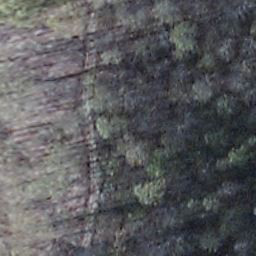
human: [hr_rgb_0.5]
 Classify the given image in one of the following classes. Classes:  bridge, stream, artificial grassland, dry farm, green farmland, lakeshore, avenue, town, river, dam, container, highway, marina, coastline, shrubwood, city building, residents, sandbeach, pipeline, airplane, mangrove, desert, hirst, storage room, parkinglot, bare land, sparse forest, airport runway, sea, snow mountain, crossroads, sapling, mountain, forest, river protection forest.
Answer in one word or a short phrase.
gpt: shrubwood